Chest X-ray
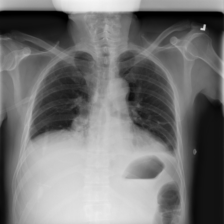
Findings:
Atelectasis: negative
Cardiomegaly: negative
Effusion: negative
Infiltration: negative
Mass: negative
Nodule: negative
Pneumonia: negative
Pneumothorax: negative
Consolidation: negative
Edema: negative
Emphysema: negative
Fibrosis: negative
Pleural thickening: negative
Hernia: negative